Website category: game
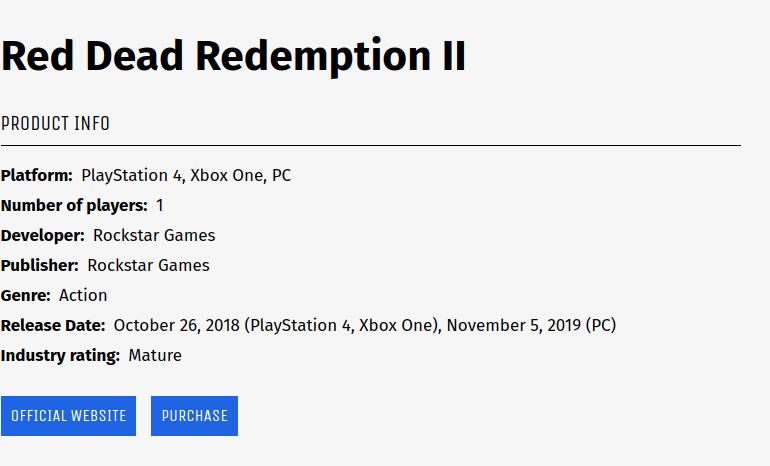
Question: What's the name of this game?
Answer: Red Dead Redemption II

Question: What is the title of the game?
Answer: Red Dead Redemption II

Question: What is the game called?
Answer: Red Dead Redemption II

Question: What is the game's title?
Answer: Red Dead Redemption II

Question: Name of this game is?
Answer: Red Dead Redemption II

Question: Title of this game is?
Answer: Red Dead Redemption II

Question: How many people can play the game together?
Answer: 1

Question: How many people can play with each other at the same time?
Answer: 1

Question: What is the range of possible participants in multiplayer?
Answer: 1

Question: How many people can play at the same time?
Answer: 1

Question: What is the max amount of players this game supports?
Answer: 1

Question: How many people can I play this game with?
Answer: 1

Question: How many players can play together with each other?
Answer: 1

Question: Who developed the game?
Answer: Rockstar Games

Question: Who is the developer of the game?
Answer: Rockstar Games

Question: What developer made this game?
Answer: Rockstar Games

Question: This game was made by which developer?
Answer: Rockstar Games

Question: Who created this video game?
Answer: Rockstar Games

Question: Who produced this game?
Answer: Rockstar Games

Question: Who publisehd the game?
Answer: Rockstar Games

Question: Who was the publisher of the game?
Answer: Rockstar Games

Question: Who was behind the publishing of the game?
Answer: Rockstar Games

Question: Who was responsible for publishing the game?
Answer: Rockstar Games

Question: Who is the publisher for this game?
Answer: Rockstar Games

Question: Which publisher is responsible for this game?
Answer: Rockstar Games

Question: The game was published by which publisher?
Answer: Rockstar Games

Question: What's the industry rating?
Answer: Mature

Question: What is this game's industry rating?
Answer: Mature

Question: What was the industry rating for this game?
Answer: Mature

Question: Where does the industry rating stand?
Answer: Mature

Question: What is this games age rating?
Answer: Mature

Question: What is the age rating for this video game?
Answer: Mature

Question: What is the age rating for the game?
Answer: Mature

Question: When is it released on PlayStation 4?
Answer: October 26, 2018

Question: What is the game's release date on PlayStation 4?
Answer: October 26, 2018

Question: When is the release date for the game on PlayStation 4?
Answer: October 26, 2018

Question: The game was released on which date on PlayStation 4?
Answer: October 26, 2018

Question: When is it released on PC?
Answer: November 5, 2019

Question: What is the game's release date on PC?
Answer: November 5, 2019

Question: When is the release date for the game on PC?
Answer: November 5, 2019

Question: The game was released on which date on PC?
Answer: November 5, 2019

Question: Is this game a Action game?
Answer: yes

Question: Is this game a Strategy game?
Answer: no

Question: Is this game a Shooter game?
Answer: no

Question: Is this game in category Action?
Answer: yes

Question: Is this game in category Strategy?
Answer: no

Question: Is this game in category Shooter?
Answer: no

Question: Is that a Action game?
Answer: yes

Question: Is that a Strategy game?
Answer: no

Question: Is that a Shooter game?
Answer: no

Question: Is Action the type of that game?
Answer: yes

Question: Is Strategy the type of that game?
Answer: no

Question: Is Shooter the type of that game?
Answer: no

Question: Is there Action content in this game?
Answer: yes

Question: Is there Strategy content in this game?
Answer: no

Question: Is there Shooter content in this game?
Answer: no

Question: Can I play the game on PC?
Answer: yes

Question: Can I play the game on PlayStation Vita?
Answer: no

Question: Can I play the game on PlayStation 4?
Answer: yes

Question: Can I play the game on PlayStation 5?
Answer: no

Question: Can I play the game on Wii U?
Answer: no

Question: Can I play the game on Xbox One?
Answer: yes

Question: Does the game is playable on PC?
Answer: yes

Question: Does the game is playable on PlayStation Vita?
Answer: no